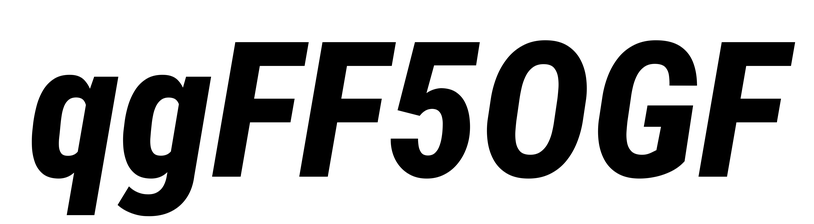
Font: Roboto-Italic_Condensed_ExtraBold_Italic